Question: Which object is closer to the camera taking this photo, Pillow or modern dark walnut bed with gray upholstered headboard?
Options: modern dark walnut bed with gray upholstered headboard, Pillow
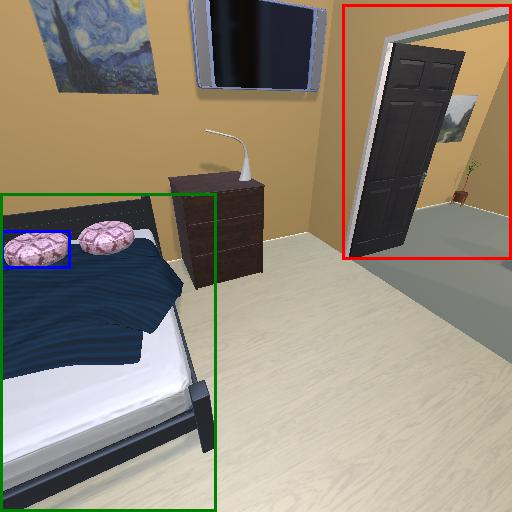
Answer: modern dark walnut bed with gray upholstered headboard